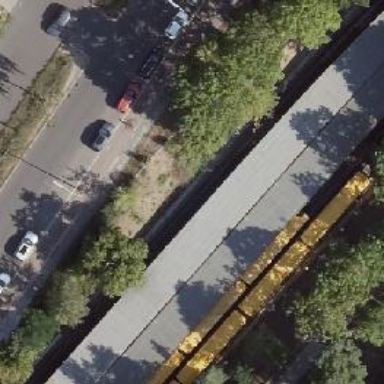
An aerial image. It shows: Subway station. It serves as railway and public transport station.